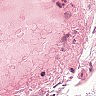
Metastatic tissue present: no